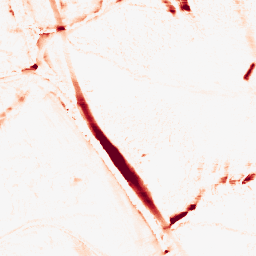
Category: morphological
Decomposition family: morphological_ellipse
Decomposition parameters: operation: opening
width: 10
height: 20
Upsampling method: edge_directed
Upsampling parameters: scale: 2
Upsampling scale: 2